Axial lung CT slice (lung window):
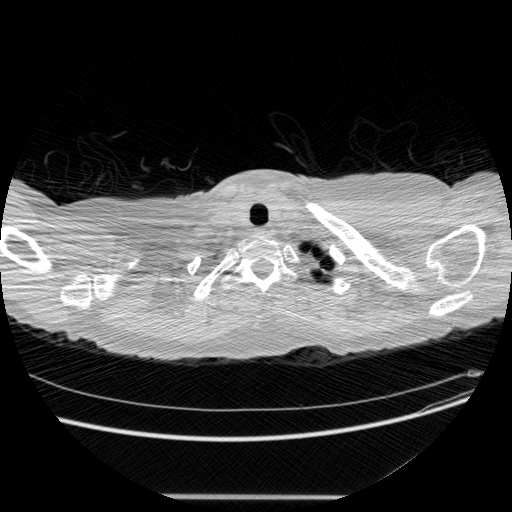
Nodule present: no